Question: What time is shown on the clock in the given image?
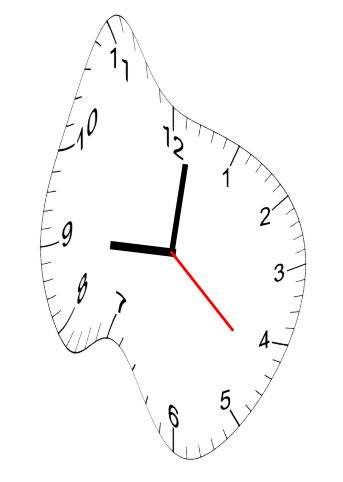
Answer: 09:01:22